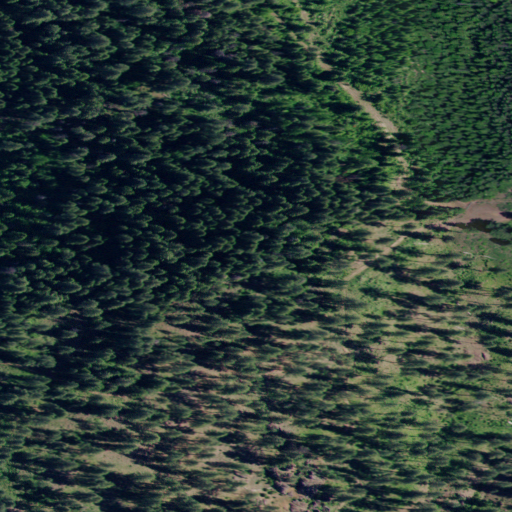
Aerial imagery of mountain in Idaho named Basalt Hill containing evergreen forest, grassland, and shrub